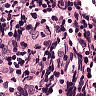
Metastatic tissue present: no